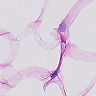
Metastatic tissue present: no